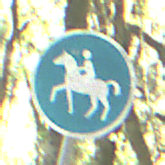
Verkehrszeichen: Reitweg
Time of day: Midday
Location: Outdoor (Nature)
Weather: Clear
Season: NotSpecified
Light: Natural